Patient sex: M
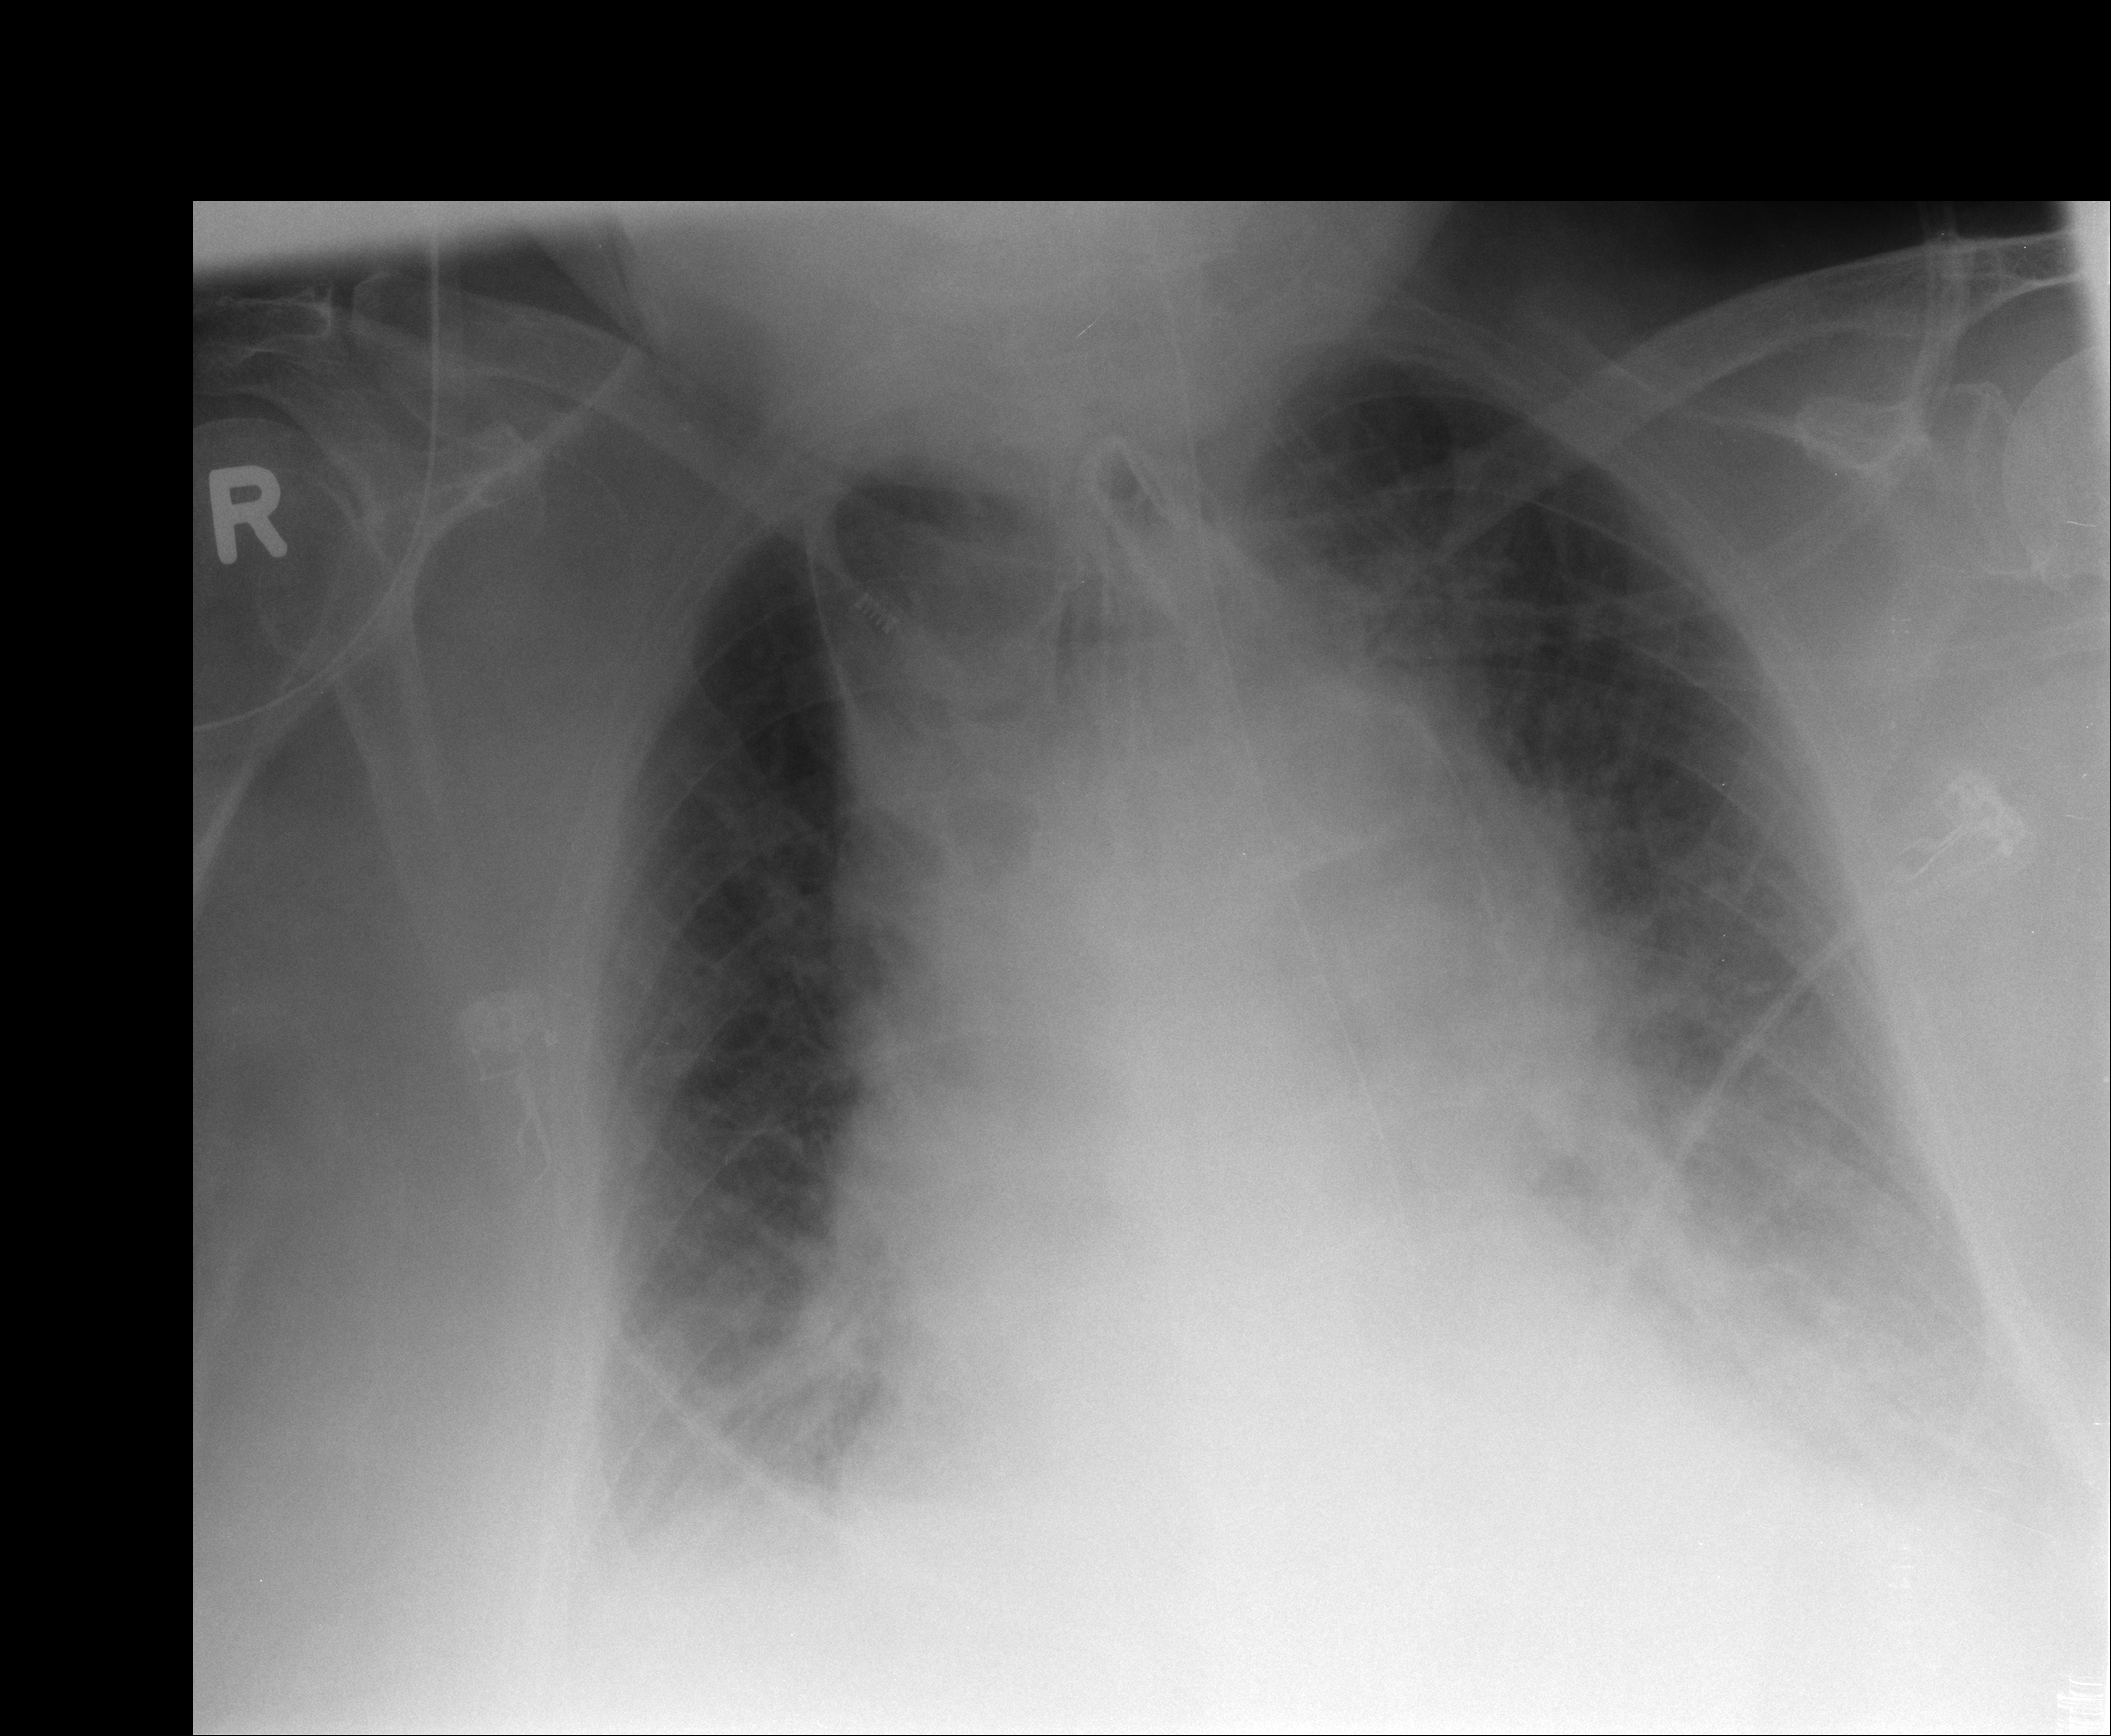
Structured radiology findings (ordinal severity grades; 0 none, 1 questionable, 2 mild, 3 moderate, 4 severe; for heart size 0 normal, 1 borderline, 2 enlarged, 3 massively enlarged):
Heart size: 2
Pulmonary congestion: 2
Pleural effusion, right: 2
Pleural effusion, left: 2
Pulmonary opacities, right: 0
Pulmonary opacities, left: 0
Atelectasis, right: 2
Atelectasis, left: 2